Question: I added a 'print' sentence at the last but it just does not get a output with no error.
'''
import xlrd
import numpy as np
import tensorflow as tf
data = xlrd.open_workbook('ML_data1.xlsx') #Du excelWen Dang
table = data.sheet_by_name('Sheet2') #Du Wen Dang Li De Yi Ge Biao Ge Shu Ju
table1 = data.sheet_by_name('Sheet3')
train_data = np.zeros((452, 279), dtype=float) #Jian Li Yi Ge Yuan Su Quan Wei 0De Shu Zu
train_data = np.float32(train_data)
train_label = np.zeros((452, 16), dtype=float)
train_label = np.float32(train_label)
for i in range(452):
for j in range(279):
train_data[i, j] = table.cell(i, j).value #Jiang Biao Ge Shu Ju Cun Ru Shu Zu
for a in range(452):
for b in range(1, 17):
if(table1.cell(a+1, 0).value == b):
train_label[a, b-1] = 1
x = tf.placeholder("float", [None, 279])
y = tf.placeholder("float", [None, 16])
def add_layer(inputs, input_node, output_node, active_function=None):
w1 = tf.Variable(tf.random_normal([input_node, output_node]))
b1 = tf.Variable(tf.zeros([1.0, output_node])+0.1)
y1 = tf.matmul(inputs, w1) + b1
if(active_function==None):
outputs = y1
else:
outputs = active_function(y1)
return outputs
y2 = add_layer(x, 279, 200, active_function=tf.nn.relu)
y3 = add_layer(y2, 200, 100, active_function=tf.nn.relu)
y4 = add_layer(y3, 100, 16, active_function=tf.nn.relu)
loss = tf.reduce_sum(tf.nn.softmax_cross_entropy_with_logits(logits=y4,labels=y))
train_step = tf.train.GradientDescentOptimizer(0.01).minimize(loss)
corr = tf.equal(tf.argmax(y4, 1), tf.argmax(y, 1))
accr = tf.reduce_mean(tf.cast(corr, "float"))
init = tf.global_variables_initializer()
sess= tf.Session()
sess.run(init)
for i in range(1000):
sess.run(train_step, feed_dict={x: train_data, y: train_label})
if(i % 50 == 0):
a = sess.run(loss, feed_dict={x: train_data, y: train_label})
print("loss: %.3f" % a)
'''
This is a simple BP network used to classify 16 classes. Dataset is a 542x279 matrix,which means there are 542 samples and per sample have 279 properties. The label is a 542x16 matrix.there is just one '1' and the other are '0' in every row,which means the accurate classification.

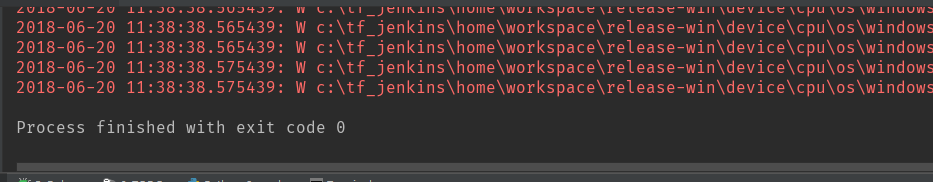
Answer: It will never print. See my added comments.
'''
for i in range(1000):
sess.run(train_step, feed_dict={x: train_data, y: train_label})
# here, i = 999 : range(1000) goes from 0 to 999
if(i % 50 == 0):
# 999 % 50 != 0, so no print!
a = sess.run(loss, feed_dict={x: train_data, y: train_label})
print("loss: %.3f" % a)
'''
I think you intended for that last block to be indented (part of the for loop). As written, it will never execute.